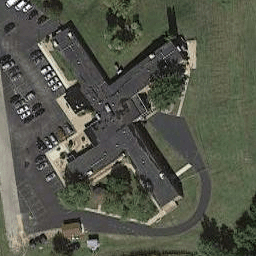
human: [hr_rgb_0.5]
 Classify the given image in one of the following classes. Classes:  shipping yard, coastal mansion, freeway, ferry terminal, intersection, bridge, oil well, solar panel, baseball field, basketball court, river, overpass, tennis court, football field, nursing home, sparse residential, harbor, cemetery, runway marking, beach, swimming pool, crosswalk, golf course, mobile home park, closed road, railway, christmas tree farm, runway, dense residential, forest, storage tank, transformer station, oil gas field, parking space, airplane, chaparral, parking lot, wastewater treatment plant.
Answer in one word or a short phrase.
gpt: nursing home